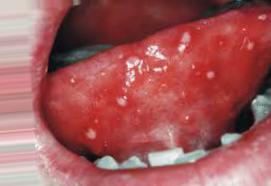
Condition: Mouth Ulcer